Question: Is there a way to control the name of the MSTEST video recoding file names or the folder names with the test name. It seems to generate different guid everytime and thus very difficult to map the test with its corresponding video recording files.
The only solution I can see is to read the TRX file and map the guid to Test Name.
Any suggestions ??

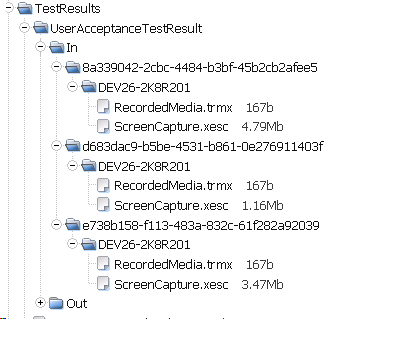
Answer: If you're not opposed to doing it by hand, it's pretty easy. I encountered the same problem, and needed them to be somewhere predictable so I could email links to the videos. In the end my solution just ended up being to code in the functionality by hand. It's a bit involved, but not too difficult.
First, you'll need to have <URL> installed.
Then you'll need to add these references to your project:
'''
Microsoft.Expression.Encoder
Microsoft.Expression.Encoder.Api2
Microsoft.Expression.Encoder.Types
Microsoft.Expression.Encoder.Utilities
'''
Next, you need to add the following inclusion statements:
'''
using Microsoft.Expression.Encoder.Profiles;
using Microsoft.Expression.Encoder.ScreenCapture;
'''
Then you can use [TestInitialize] and [TestCleanup] to define the correct behavior. These methods will run at the beginning and end of each test respectively. This can be done something like this:
'''
[TestInitialize]
public void startVideoCapture()
{
screenCapJob.CaptureRectangle = RectangleSelectionUtilities.GetScreenRect(0);
screenCapJob.CaptureMouseCursor = true;
screenCapJob.ShowFlashingBoundary = false;
screenCapJob.OutputScreenCaptureFileName = "path you want to save to";
screenCapJob.Start();
}
[TestCleanup]
public void stopVideoCapture()
{
screenCapJob.Stop();
}
'''
Obviously this code needs some error and edge case handling, but it should get you started.
You should also know that the free version of Expression Encoder 4 limits you to 10 minutes per video file, so you may want to make a timer that will start a new video for you when it hits 10 minutes.